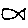
Label: fish